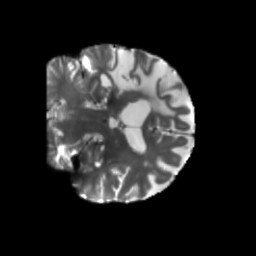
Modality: T2w
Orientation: coronal
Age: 52
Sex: male
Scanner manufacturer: siemens
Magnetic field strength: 3 T
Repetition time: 5.25 s
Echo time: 0.08 s